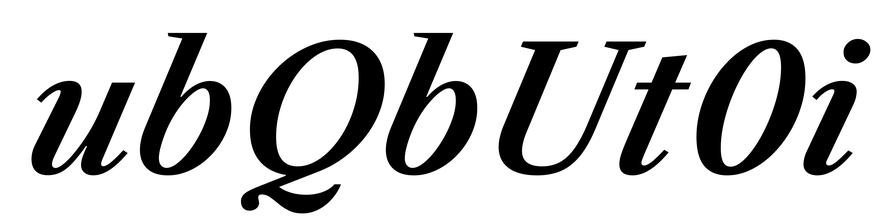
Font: LibreCaslonText-Italic_SemiBold_Italic